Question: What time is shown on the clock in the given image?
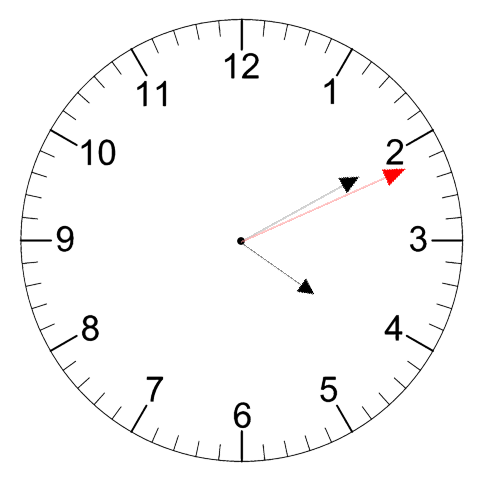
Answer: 04:10:11